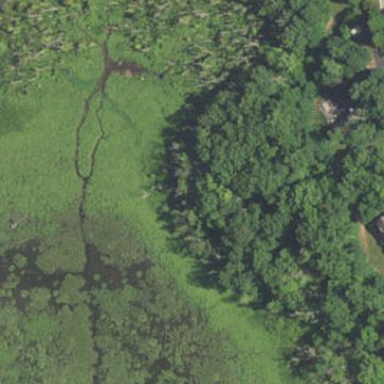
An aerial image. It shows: Marshy wetland area.